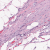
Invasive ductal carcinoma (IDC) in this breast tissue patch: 0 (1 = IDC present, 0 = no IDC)